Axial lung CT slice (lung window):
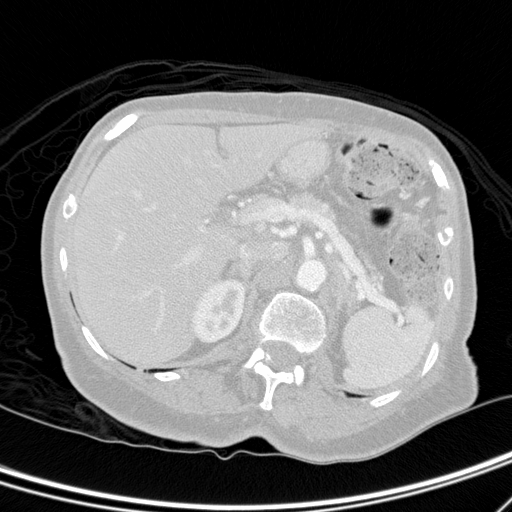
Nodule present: no